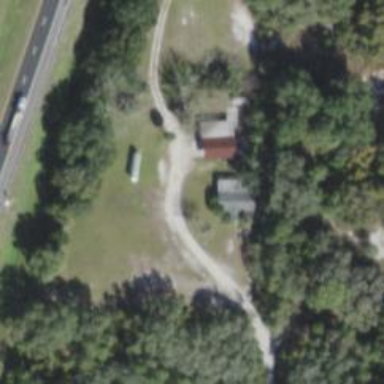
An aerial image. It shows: Driveway.